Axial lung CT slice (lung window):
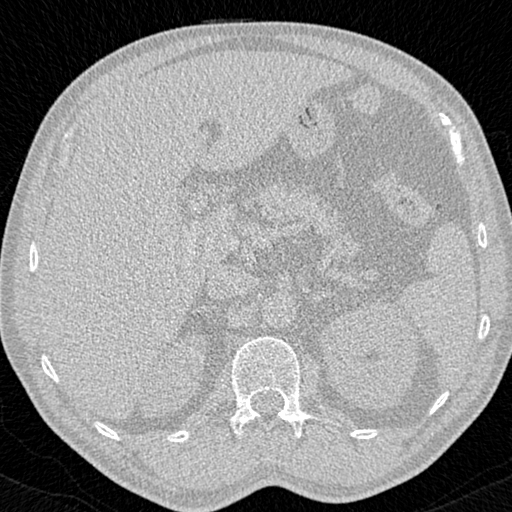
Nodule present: no